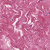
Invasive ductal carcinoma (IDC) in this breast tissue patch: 0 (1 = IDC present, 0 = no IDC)